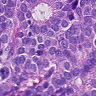
Metastatic tissue present: yes